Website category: university
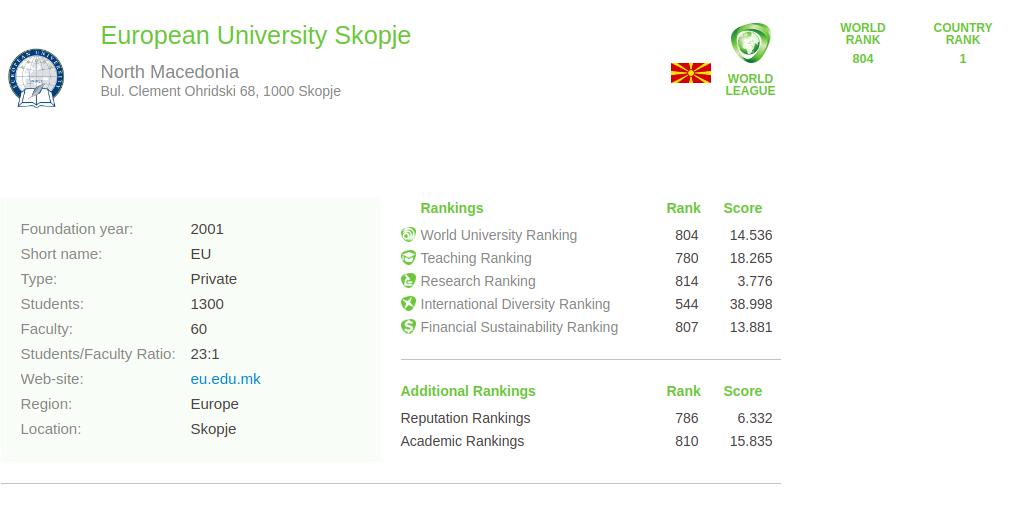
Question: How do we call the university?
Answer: European University Skopje

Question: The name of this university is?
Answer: European University Skopje

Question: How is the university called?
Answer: European University Skopje

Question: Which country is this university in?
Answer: North Macedonia

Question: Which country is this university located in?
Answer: North Macedonia

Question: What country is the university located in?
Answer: North Macedonia

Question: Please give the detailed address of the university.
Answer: Bul. Clement Ohridski 68, 1000 Skopje

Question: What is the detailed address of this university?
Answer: Bul. Clement Ohridski 68, 1000 Skopje

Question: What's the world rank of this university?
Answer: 804

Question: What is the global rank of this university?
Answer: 804

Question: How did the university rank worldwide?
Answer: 804

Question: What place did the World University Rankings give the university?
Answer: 804

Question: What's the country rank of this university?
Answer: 1

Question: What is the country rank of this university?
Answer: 1

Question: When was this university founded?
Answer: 2001

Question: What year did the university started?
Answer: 2001

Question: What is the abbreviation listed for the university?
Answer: EU

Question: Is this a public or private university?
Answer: Private

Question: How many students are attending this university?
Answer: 1300

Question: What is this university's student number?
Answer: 1300

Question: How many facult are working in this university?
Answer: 60

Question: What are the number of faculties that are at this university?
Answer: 60

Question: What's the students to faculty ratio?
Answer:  23 : 1

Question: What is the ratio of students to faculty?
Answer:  23 : 1

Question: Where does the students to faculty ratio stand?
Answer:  23 : 1

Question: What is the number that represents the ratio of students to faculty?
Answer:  23 : 1

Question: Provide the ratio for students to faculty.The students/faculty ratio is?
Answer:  23 : 1

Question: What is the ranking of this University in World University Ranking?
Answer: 804

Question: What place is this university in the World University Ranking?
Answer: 804

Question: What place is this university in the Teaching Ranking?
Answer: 780

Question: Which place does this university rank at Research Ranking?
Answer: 814

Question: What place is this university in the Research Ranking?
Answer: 814

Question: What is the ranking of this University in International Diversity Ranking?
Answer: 544

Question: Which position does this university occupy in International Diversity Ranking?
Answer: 544

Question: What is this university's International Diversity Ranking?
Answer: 544

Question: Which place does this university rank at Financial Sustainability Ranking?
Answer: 807

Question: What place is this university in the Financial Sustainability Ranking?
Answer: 807

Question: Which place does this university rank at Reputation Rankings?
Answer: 786

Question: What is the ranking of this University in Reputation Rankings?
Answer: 786

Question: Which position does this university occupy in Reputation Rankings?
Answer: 786

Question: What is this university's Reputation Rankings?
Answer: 786

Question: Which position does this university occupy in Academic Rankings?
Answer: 810

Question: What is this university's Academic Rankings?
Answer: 810

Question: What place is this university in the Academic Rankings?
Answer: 810

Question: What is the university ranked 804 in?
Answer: World University Ranking

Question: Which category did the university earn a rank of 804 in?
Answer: World University Ranking

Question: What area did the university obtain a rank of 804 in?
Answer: World University Ranking

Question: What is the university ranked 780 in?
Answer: Teaching Ranking

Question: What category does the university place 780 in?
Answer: Teaching Ranking

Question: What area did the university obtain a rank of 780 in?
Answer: Teaching Ranking

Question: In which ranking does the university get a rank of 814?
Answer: Research Ranking

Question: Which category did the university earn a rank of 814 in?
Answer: Research Ranking

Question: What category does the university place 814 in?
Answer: Research Ranking

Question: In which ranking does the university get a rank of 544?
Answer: International Diversity Ranking

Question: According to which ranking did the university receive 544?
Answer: International Diversity Ranking

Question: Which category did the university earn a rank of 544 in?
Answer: International Diversity Ranking

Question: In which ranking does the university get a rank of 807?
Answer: Financial Sustainability Ranking

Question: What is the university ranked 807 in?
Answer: Financial Sustainability Ranking

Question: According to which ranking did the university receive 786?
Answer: Reputation Rankings

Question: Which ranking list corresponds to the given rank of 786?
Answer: Reputation Rankings

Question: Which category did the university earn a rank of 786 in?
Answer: Reputation Rankings

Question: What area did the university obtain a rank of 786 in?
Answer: Reputation Rankings

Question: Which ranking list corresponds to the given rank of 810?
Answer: Academic Rankings

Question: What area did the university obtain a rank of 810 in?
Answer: Academic Rankings